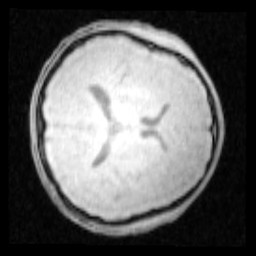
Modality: PDw
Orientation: axial
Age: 23
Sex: male
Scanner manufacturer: siemens
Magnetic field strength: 3 T
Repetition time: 0.25 s
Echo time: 0.00103 s